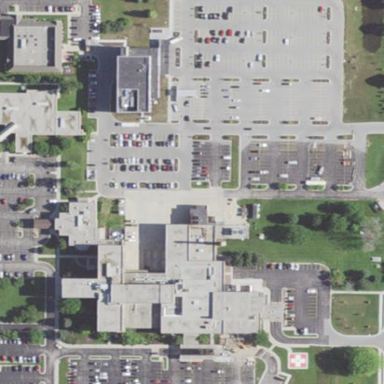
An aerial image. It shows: Healthcare facility identified as hospital.